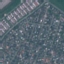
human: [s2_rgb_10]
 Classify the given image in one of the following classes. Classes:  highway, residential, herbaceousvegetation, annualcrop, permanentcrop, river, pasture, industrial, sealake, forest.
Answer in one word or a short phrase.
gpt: Residential